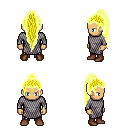
a pixel art fantasy rpg character, male body template, human, tanned skin, chain mail, metal pants, gold extra-long topknot hairstyle, bracelets, brown shoes, four views (front, back, left, right), 2x2 character sprite sheet, small pixel art, hard edges, no anti-aliasing